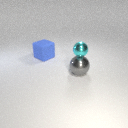
large gray metal sphere below small cyan metal sphere